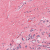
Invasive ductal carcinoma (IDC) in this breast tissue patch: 0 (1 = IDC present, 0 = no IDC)